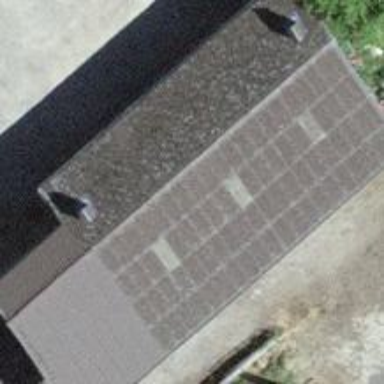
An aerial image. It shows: Shed building.